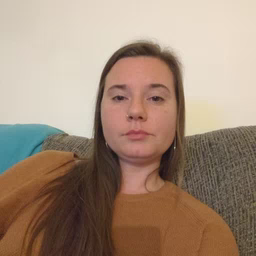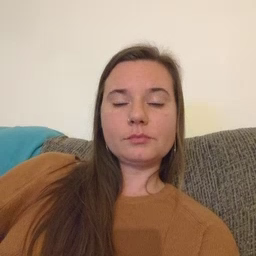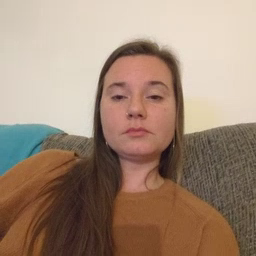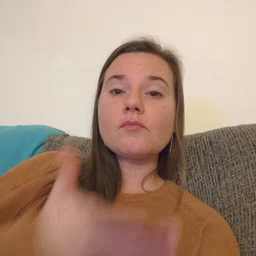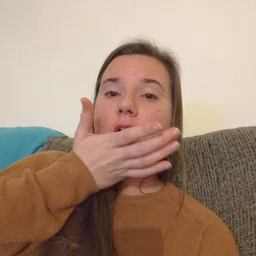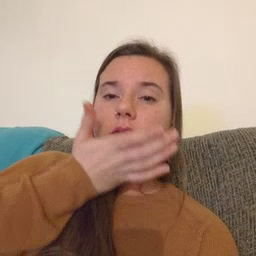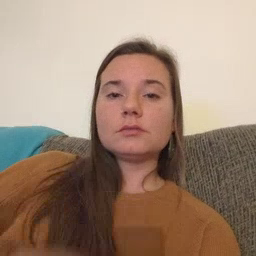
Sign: grass